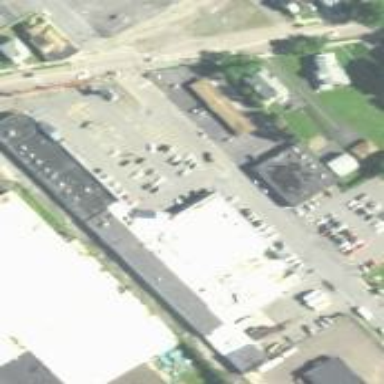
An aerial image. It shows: Supermarket.